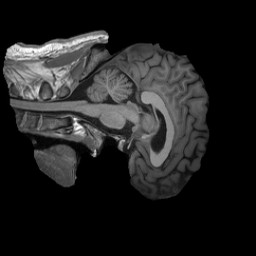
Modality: T1w
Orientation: sagittal
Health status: healthy